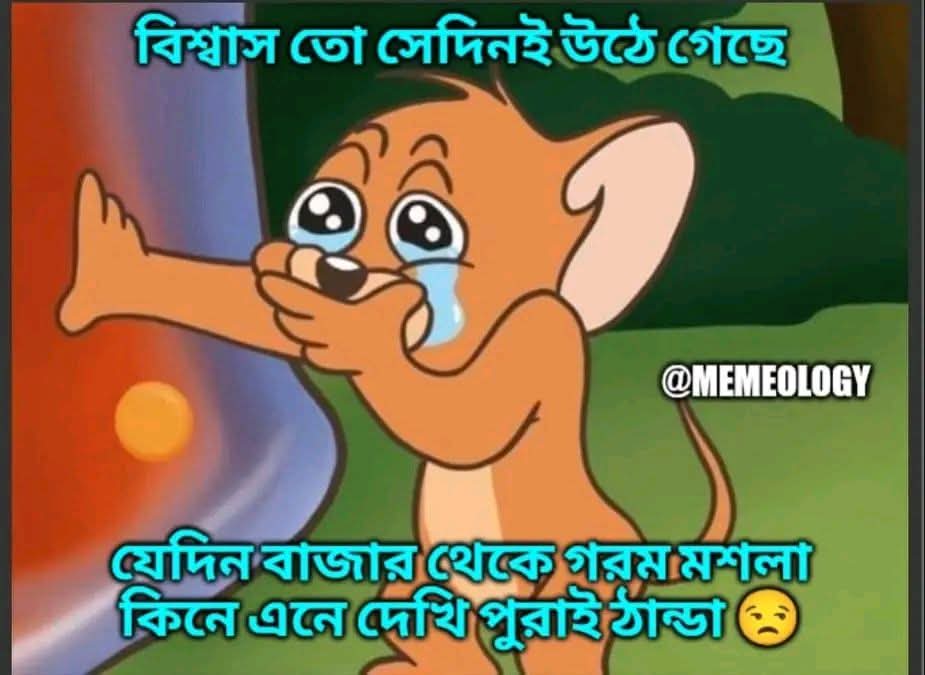
Text: বিশ্বাস তো সেদিনই উঠে গেছে
যেদিন বাজার থেকে গরম মশলা কিনে এনে দেখি পুরাই ঠান্ডা
Label: Non Hate